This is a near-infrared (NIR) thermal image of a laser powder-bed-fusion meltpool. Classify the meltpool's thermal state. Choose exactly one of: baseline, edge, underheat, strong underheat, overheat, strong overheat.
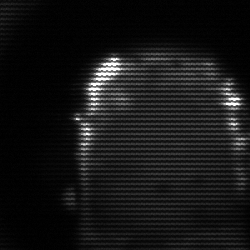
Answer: baseline